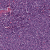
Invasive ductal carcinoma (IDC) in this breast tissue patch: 1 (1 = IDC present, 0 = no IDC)